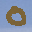
Label: 0